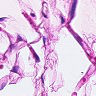
Metastatic tissue present: no